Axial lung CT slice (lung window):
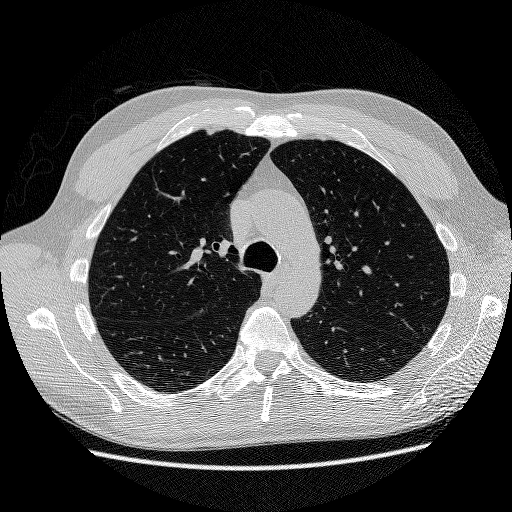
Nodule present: no